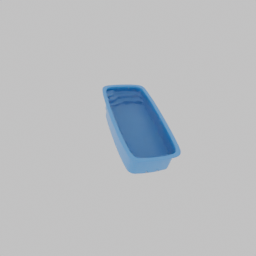
Label: appliances